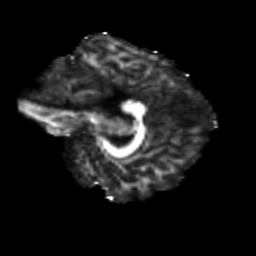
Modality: FA
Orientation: sagittal
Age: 20
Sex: female
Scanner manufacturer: siemens
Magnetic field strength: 3 T
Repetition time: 3.5 s
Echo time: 0.125 s